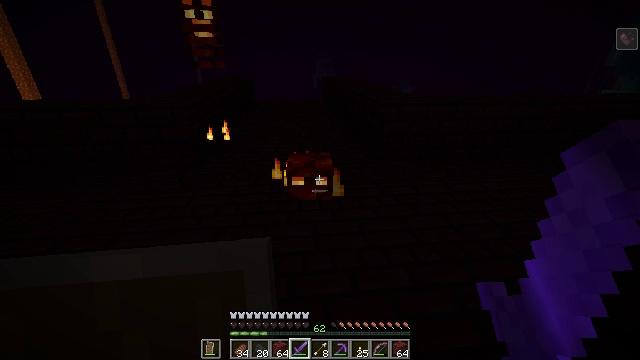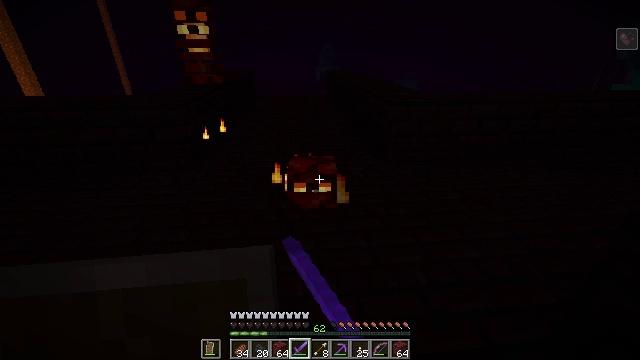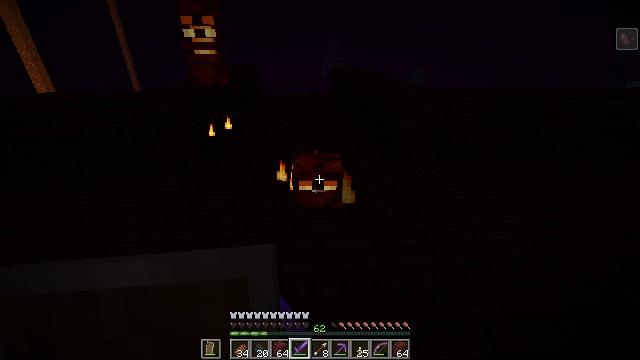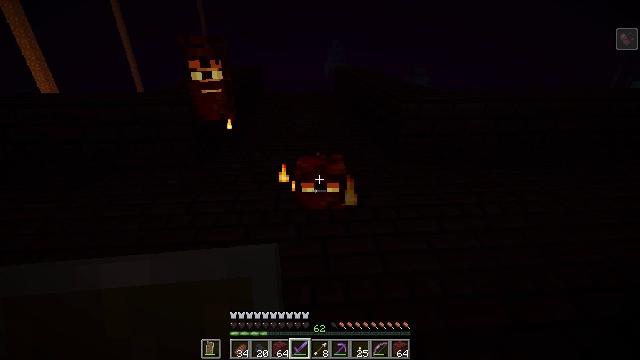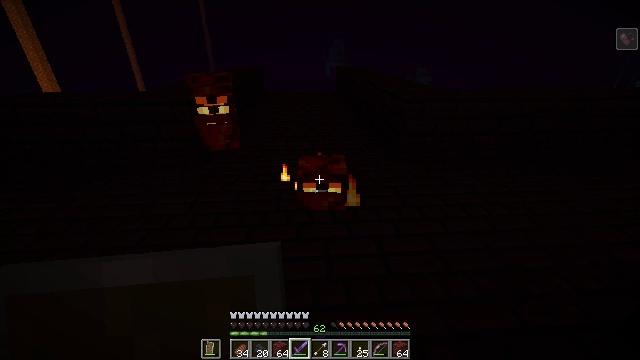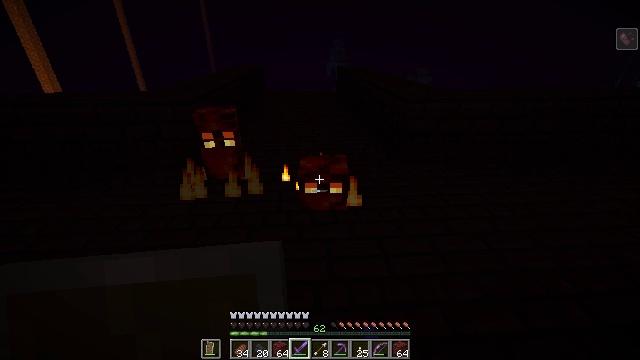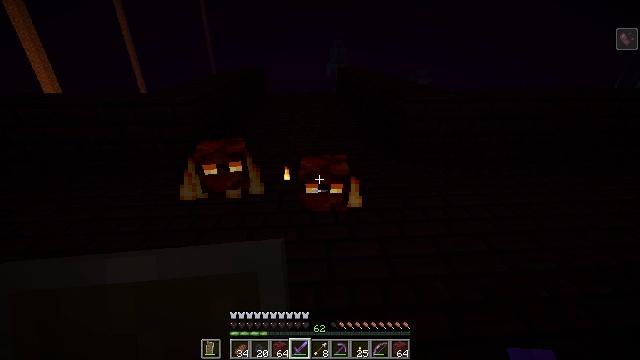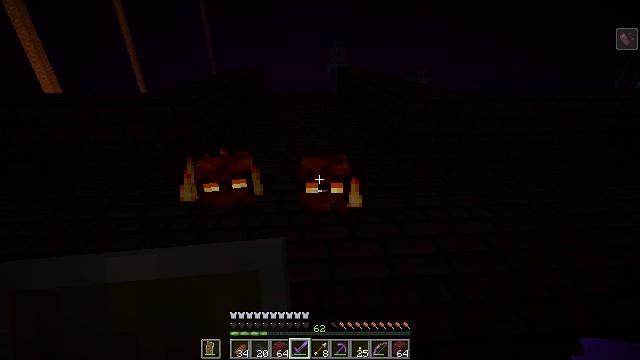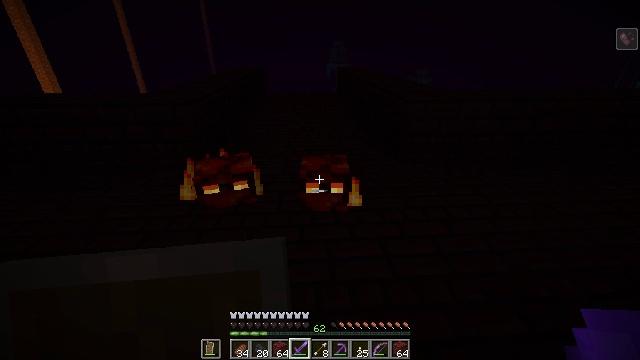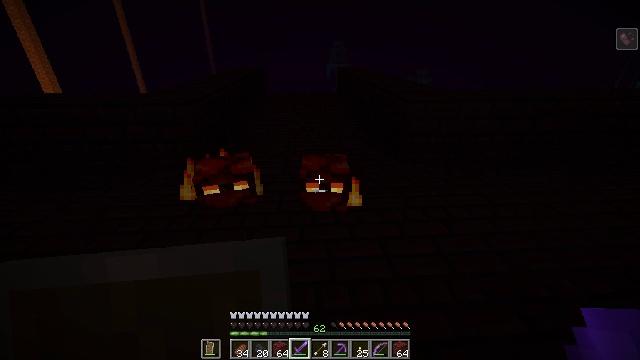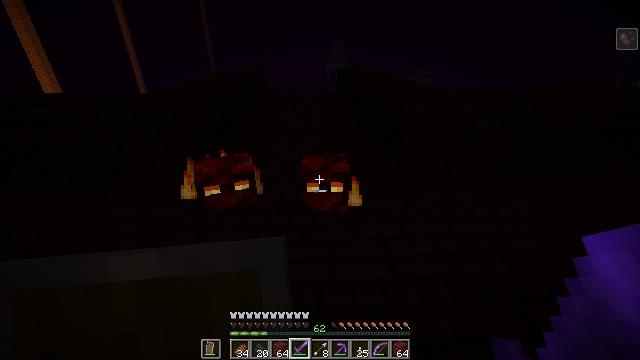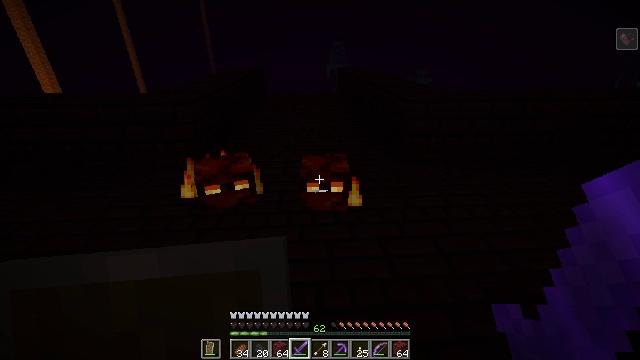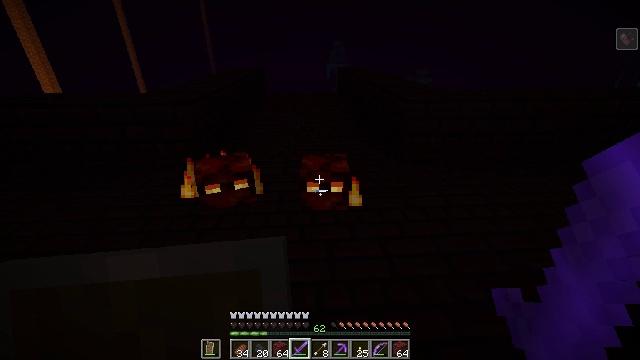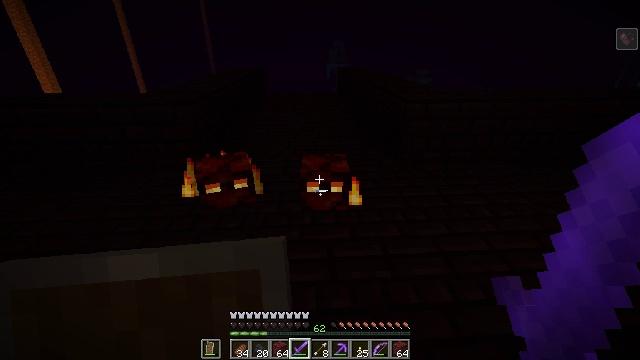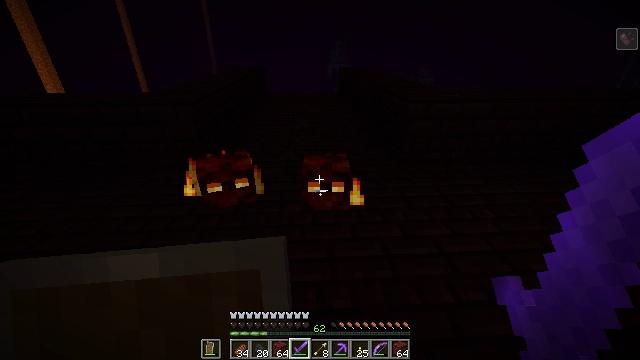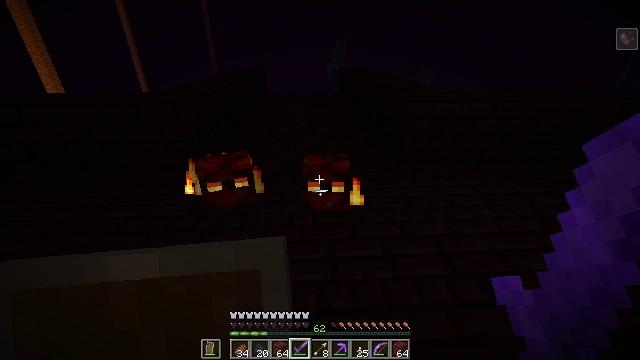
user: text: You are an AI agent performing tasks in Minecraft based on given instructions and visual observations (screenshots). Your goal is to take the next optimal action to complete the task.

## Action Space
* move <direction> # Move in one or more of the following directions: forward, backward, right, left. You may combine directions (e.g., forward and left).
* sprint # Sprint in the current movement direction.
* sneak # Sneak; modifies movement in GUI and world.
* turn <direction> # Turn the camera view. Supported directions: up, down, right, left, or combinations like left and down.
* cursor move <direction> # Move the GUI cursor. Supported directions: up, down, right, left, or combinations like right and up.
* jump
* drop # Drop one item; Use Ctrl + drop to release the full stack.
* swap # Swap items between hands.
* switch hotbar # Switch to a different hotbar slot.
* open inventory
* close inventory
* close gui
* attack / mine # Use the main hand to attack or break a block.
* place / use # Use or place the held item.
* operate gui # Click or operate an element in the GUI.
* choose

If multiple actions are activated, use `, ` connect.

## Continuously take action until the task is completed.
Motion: motion action
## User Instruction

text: Defeat a magma cube.
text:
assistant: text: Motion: turn down, attack / mine
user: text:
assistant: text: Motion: turn left, attack / mine
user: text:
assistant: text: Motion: attack / mine
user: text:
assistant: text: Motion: attack / mine
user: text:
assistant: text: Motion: attack / mine
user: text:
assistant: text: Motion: attack / mine
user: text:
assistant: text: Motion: attack / mine
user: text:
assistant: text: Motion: attack / mine
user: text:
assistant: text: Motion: attack / mine
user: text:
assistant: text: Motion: attack / mine
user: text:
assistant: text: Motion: attack / mine
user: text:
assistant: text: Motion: attack / mine
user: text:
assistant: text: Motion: attack / mine
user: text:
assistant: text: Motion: attack / mine
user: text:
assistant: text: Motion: attack / mine
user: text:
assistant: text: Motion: move forward, attack / mine
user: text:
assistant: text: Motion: move forward
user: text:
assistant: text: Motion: move forward
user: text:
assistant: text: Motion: move forward, turn down
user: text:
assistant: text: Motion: turn down, attack / mine
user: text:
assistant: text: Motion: turn down, attack / mine
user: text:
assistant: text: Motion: no_op
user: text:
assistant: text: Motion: move left, turn left and down, attack / mine
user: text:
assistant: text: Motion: move left, turn left and down, attack / mine
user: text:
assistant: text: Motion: move left, attack / mine
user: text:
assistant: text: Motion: move left, attack / mine
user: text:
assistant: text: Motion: move left, attack / mine
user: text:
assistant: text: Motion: attack / mine
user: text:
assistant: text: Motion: turn left, attack / mine
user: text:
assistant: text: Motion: turn left and up, attack / mine